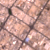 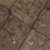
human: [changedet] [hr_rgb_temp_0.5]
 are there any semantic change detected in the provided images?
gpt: No change was made.